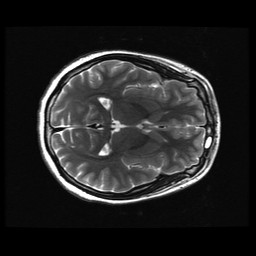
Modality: T2w
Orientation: axial
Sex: female
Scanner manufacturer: ge
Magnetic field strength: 3 T
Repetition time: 5 s
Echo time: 0.1012 s